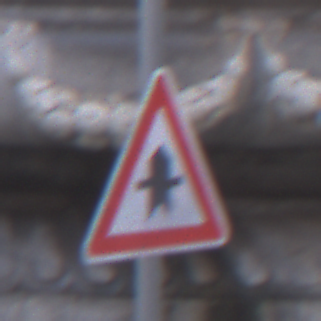
Verkehrszeichen: Vorfahrt
Umgebung: Outdoor, Urban
Tageszeit: SunriseSunset
Wetter: PartlyCloudy
Licht: Natural
Jahreszeit: NotSpecified
Kontrast: LowContrast